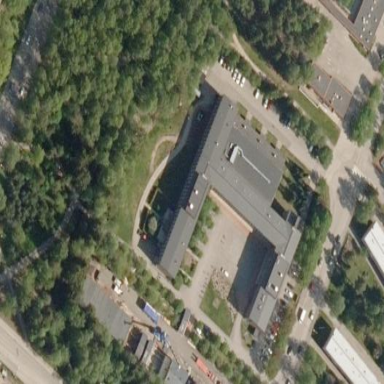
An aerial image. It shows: School building with gabled roof.